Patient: sex F, age 31
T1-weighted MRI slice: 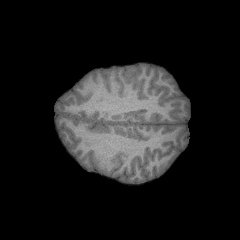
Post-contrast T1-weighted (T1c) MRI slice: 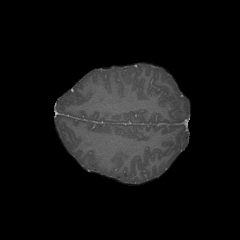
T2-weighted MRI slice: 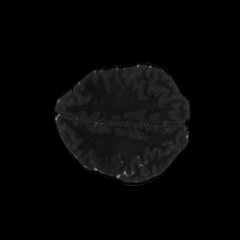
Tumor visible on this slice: no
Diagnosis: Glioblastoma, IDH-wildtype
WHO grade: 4